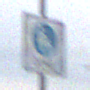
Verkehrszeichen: BeginnFussgaengerzone
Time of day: MorningAfternoon
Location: Outdoor (Suburban)
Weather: Overcast
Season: NotSpecified
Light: Natural